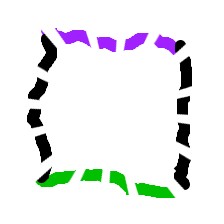
Shape: square